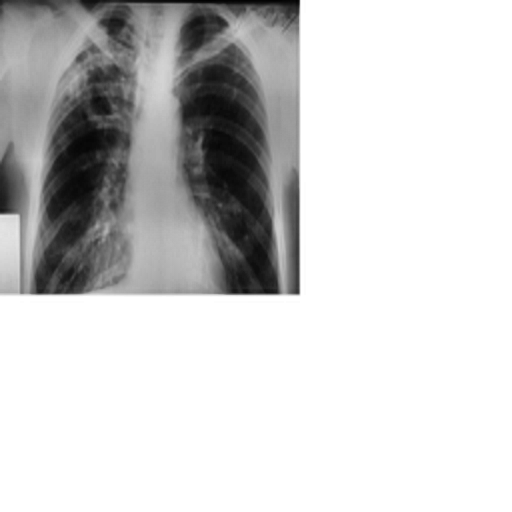
Finding: TUBERCULOSIS